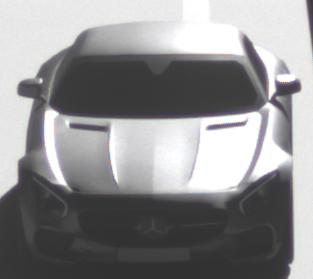
Make: Mercedes-Benz
Model: AMG GT Coupé
Detailed model: AMG GT (190) Coupé
Model produced from: 2014/10
Model produced until: 2017/01
Doors: 2
Color: gray
Road condition: dry road
Daytime: morning or afternoon
Contrast: high contrast